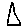
Label: triangle